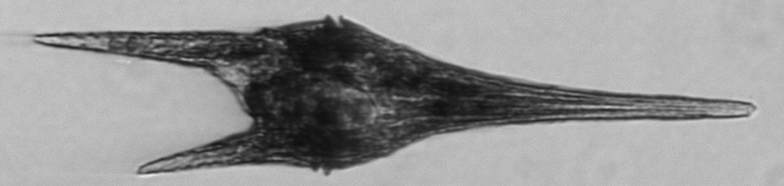
Label: Tripos_furca